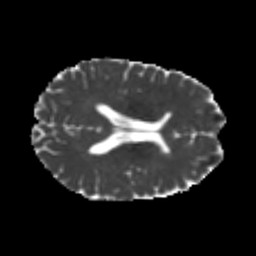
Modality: MD
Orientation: axial
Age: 23
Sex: male
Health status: healthy
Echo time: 0.074 s